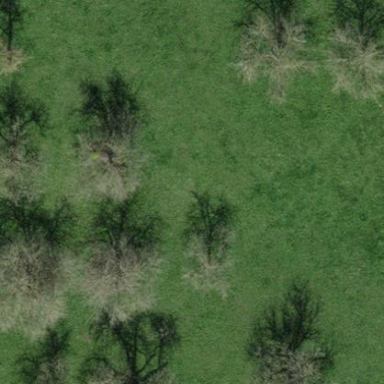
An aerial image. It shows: Orchard.